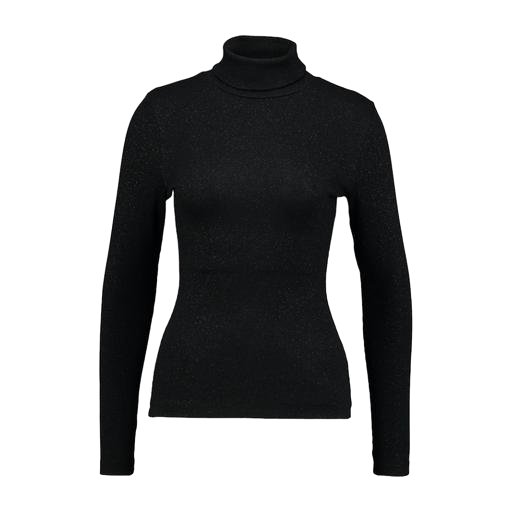
black polo-neck top, vero moda black high neck blouse, black plus size turtleneck, white background